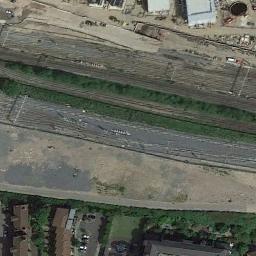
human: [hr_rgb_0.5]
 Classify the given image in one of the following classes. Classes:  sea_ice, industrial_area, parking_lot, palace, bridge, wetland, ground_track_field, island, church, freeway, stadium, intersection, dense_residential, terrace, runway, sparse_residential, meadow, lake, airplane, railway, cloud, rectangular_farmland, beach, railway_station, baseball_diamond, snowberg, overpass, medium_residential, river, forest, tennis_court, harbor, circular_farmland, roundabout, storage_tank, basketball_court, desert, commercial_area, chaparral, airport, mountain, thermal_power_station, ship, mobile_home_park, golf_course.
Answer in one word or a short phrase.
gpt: railway